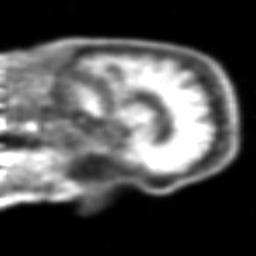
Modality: PET
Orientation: sagittal
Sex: male
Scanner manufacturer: siemens